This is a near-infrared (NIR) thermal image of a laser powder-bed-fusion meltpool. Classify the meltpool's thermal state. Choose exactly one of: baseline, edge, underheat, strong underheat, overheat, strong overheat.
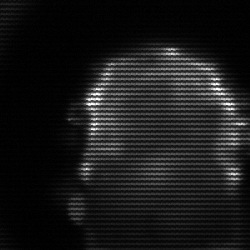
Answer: baseline